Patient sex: M
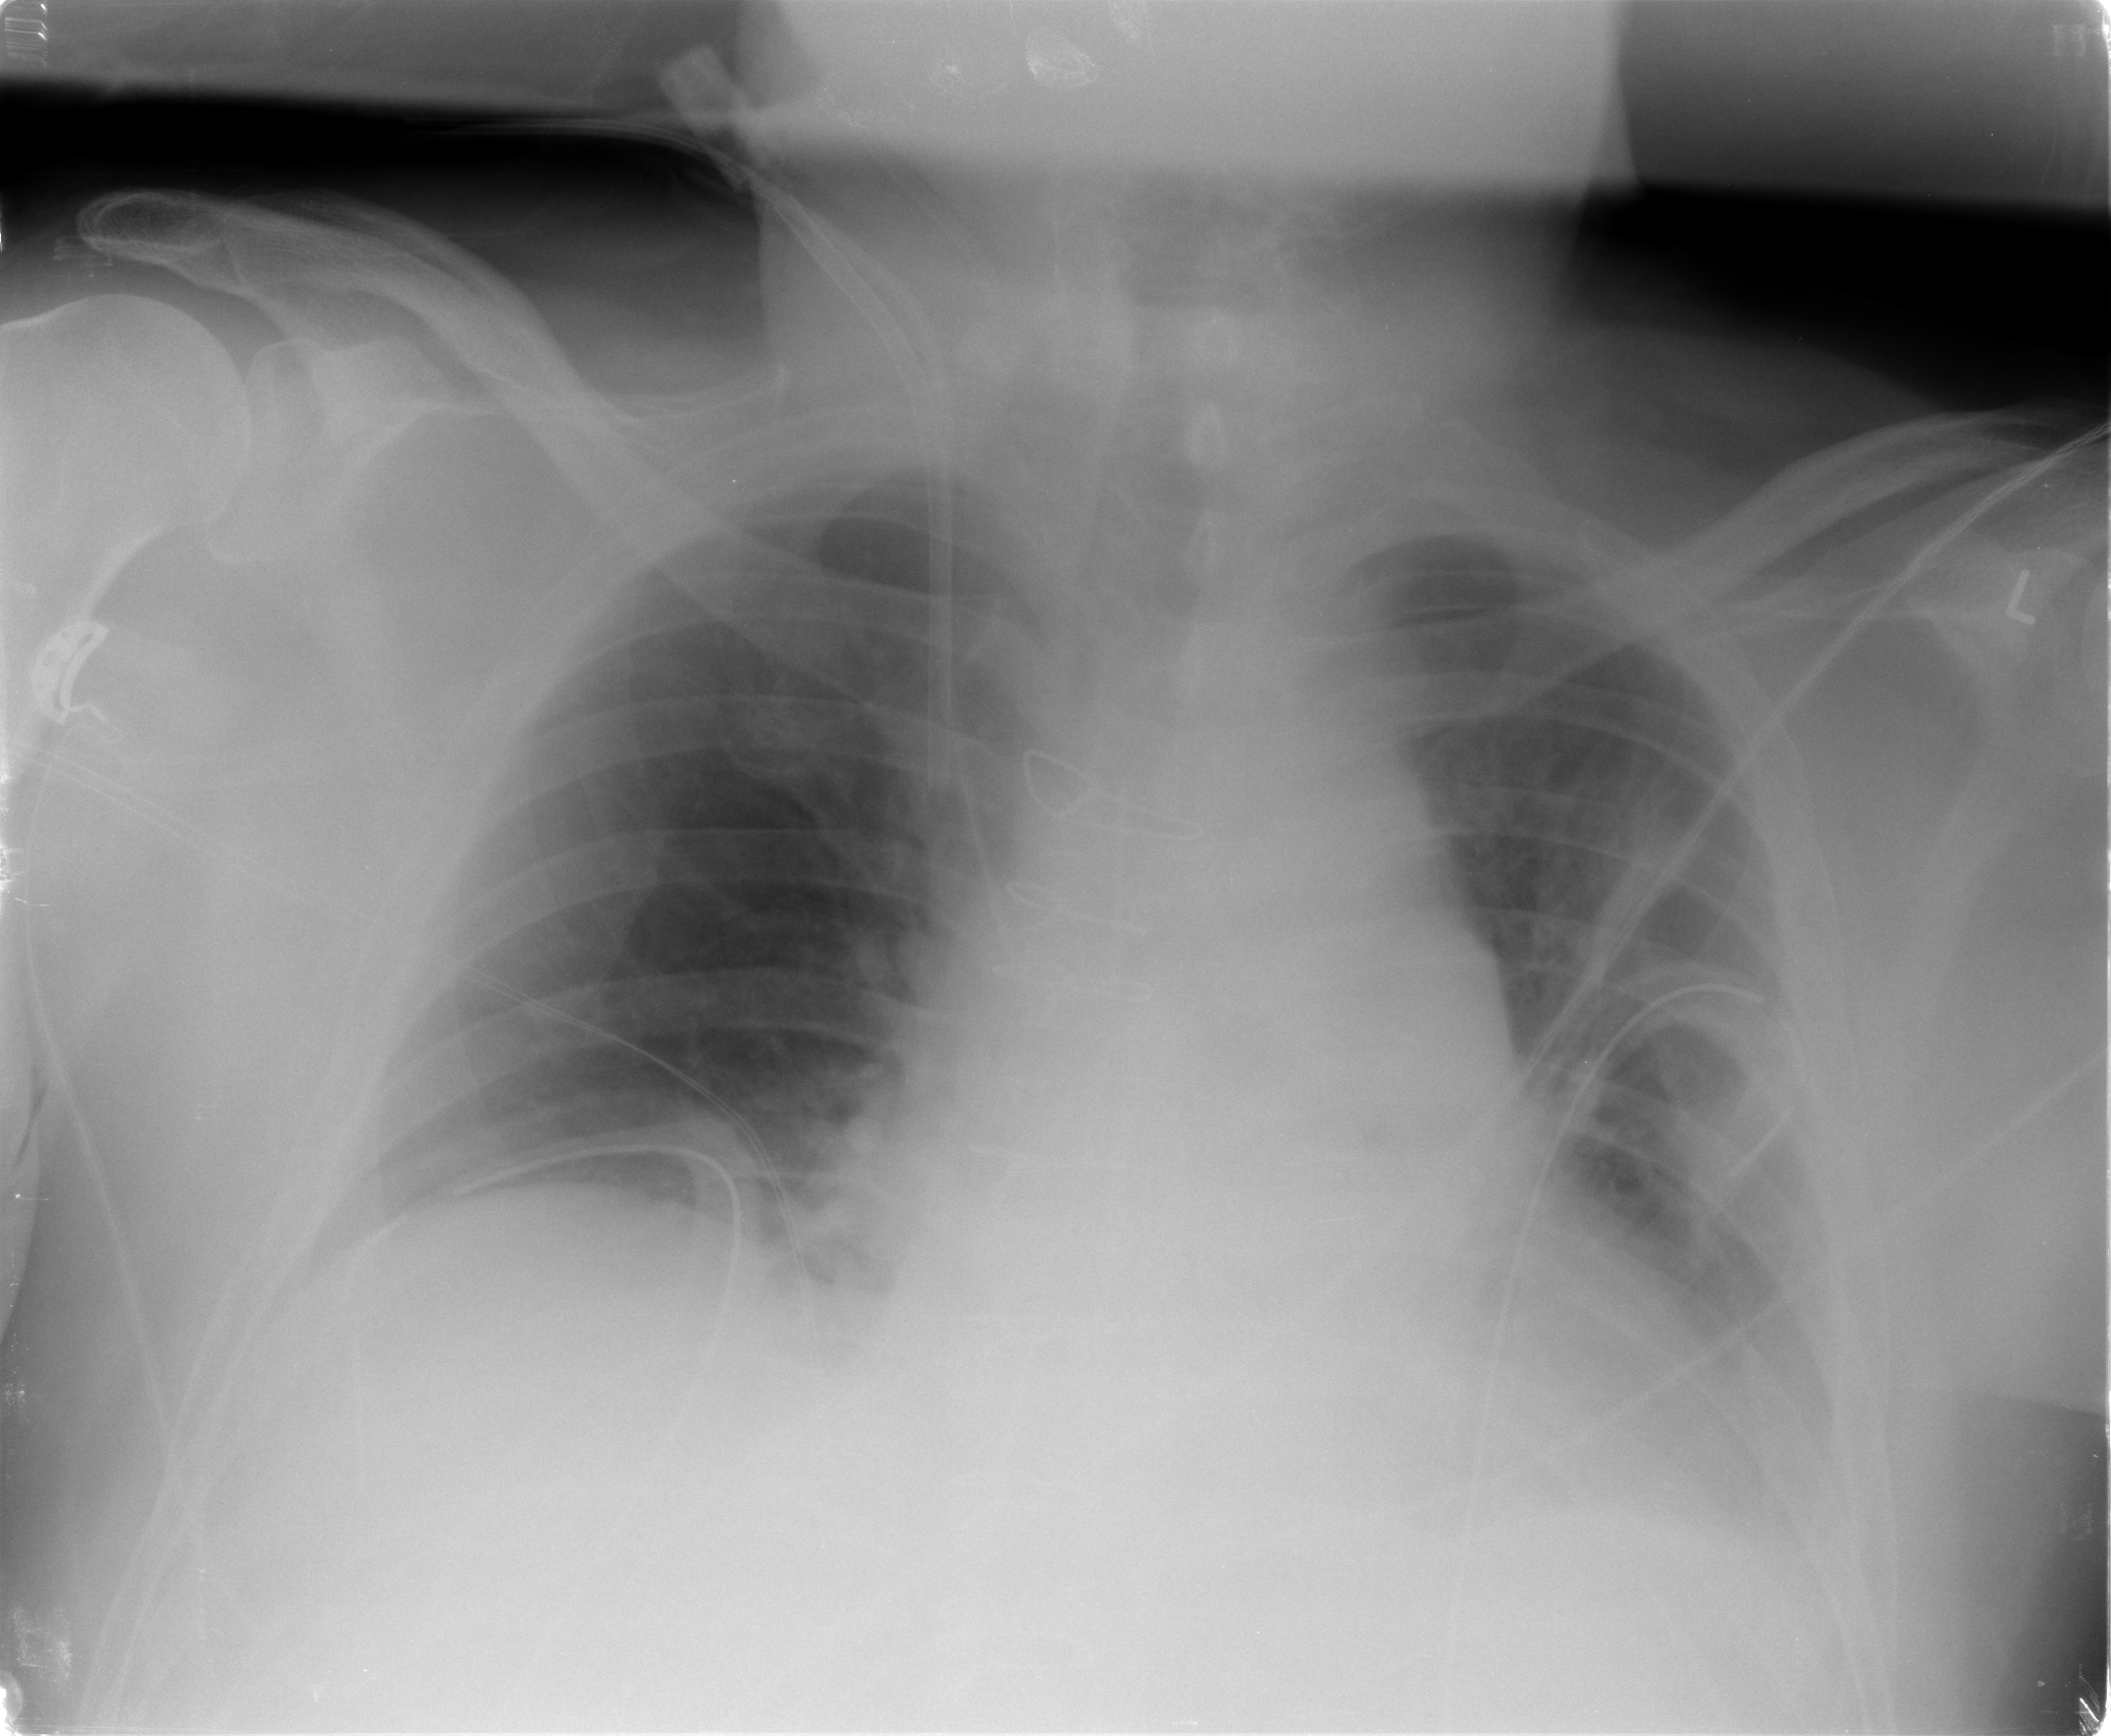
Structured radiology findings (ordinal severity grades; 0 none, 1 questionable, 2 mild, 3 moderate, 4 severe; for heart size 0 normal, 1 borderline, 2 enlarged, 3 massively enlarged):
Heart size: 0
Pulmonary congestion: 0
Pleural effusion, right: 0
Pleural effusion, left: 0
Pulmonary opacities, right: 0
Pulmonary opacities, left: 0
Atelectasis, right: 0
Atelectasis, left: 2